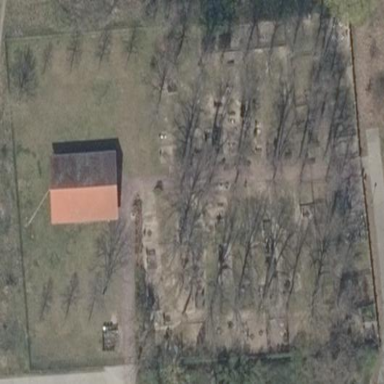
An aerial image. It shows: Cemetery with fence around it.